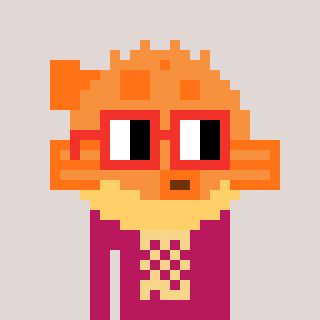
a pixel art character with square red glasses, a pufferfish-shaped head and a darkpink-colored body on a warm background